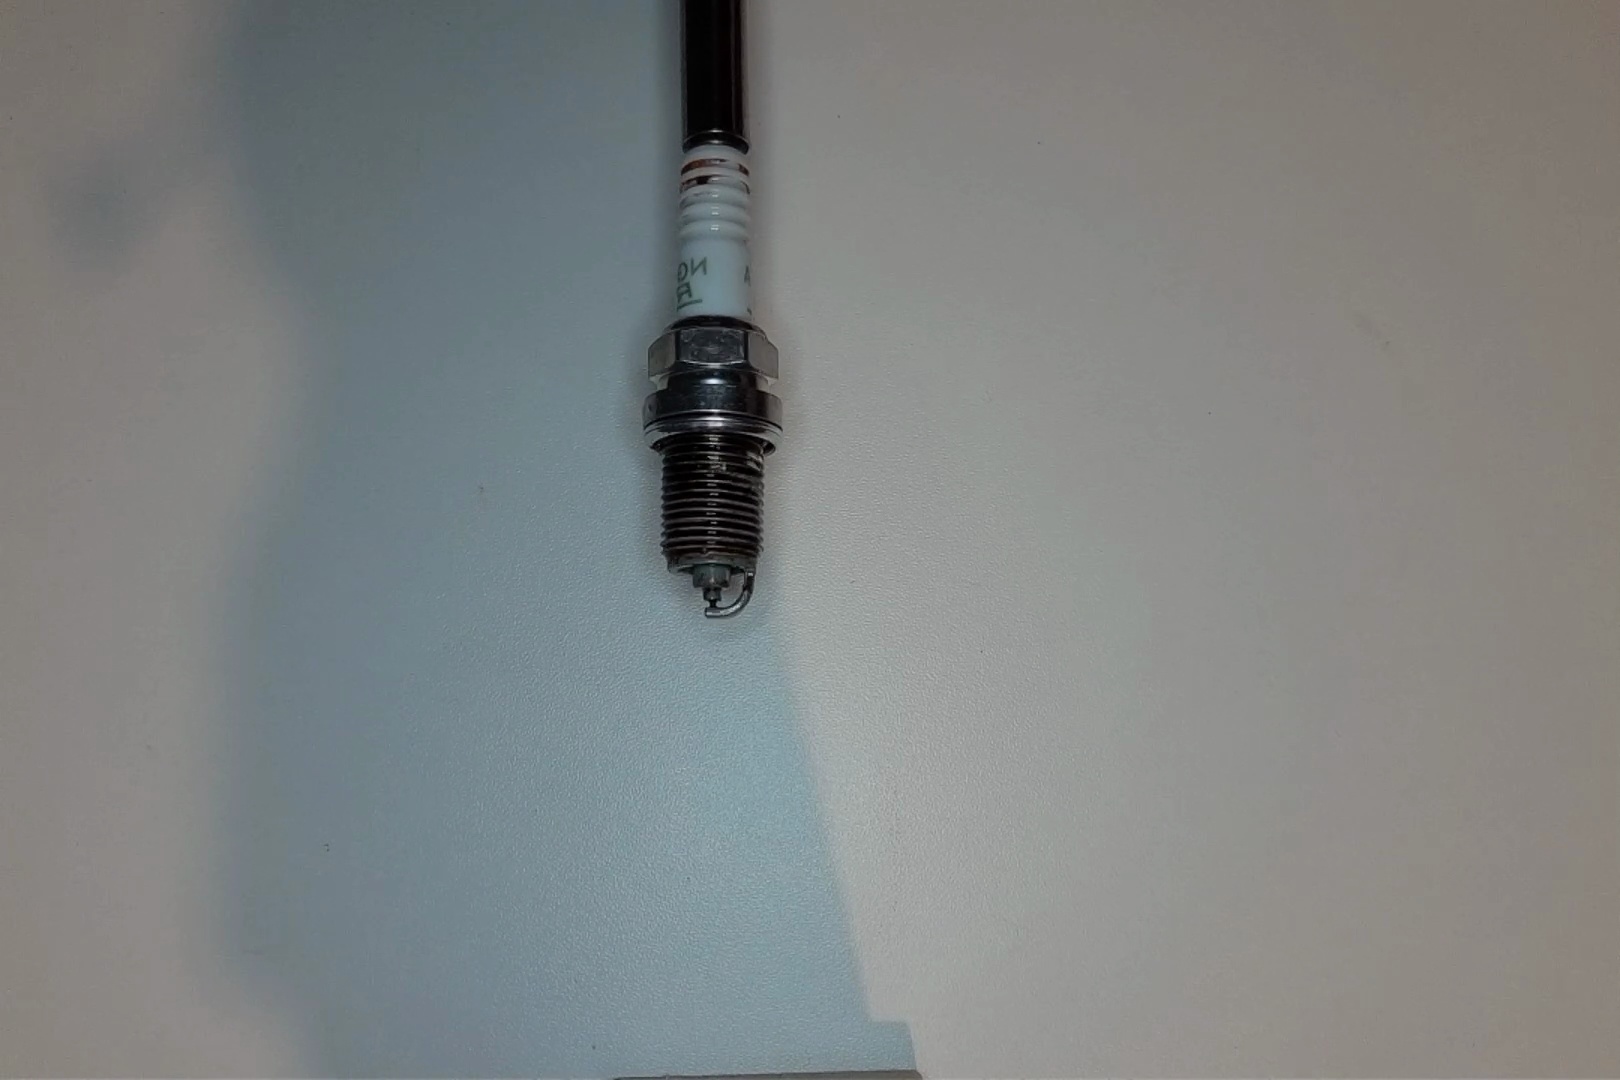
Label: anomaly